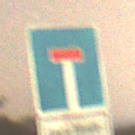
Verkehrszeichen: Sackgasse
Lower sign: HinweisGeaenderteVorfahrtVerkehrsfuehrungVerkehrsregelung3
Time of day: Night
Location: Outdoor (Suburban)
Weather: Clear
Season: NotSpecified
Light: Artificial